Field crop: tomato
Growth stage: 1
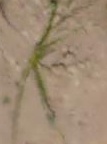
Species: cyperus